Question: While stepping through my code, I am finding certain lines deep down that are ignoring the DebuggerStepThrough attribute. It appears to be for within linq statements.
Here is a similar SO: <URL>
So as I am stepping through using the , it steps into the code below.
I have the following in my 'public static class ReflectionHelper'
'''
[DebuggerStepThrough]
public static bool Exists(string propertyName, object srcObject)
{
PropertyInfo propInfoSrcObj = srcObject.GetType().GetProperties()
.FirstOrDefault(p => p.Name == propertyName); //-- Debugger stops here
return (propInfoSrcObj != null);
}
'''

How can I avoid this code stepping through? My current work around is + to step out before resuming my debugging with .
Another example of where this is happening is this code.
'''
string databaseNamePair = split.Find(f => f.StartsWith("Initial Catalog"));
'''
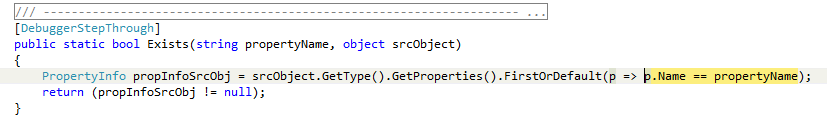
Answer: Those Linq statements contain lambda expressions that are compiled to method calls. Thus, the attribute is not applied to these distinct methods.
I suppose you could turn the lambdas into full blown methods so that you could tag them with that attribute, but it's going to make for fugly code.